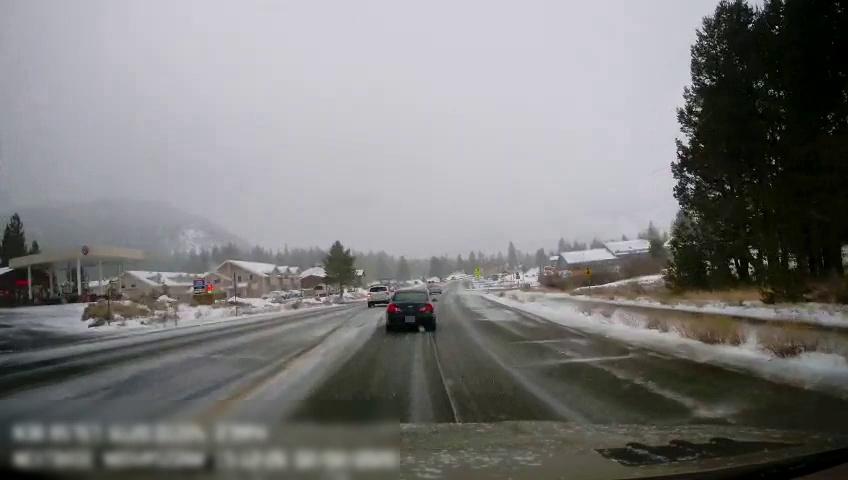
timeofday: Day
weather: Snowy
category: Drivable Space
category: Vehicles | Car
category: Vehicles | SUV
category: Vehicles | Car
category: Vehicles | Truck
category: Vehicles | Truck
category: Vehicles | Truck
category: Vehicles | Van
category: Lanes | Current Lane